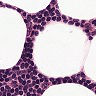
Metastatic tissue present: no